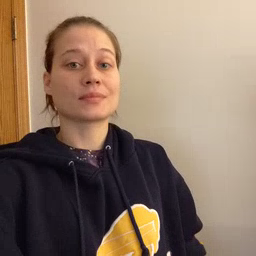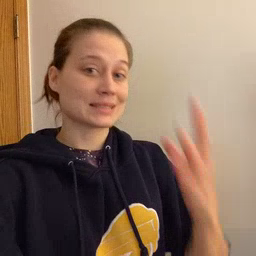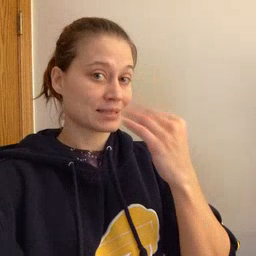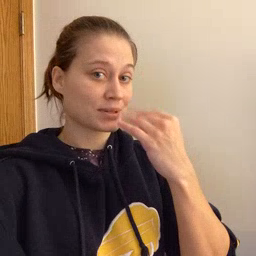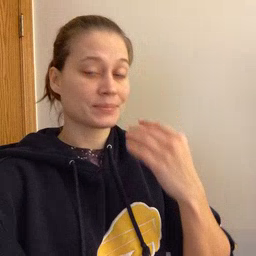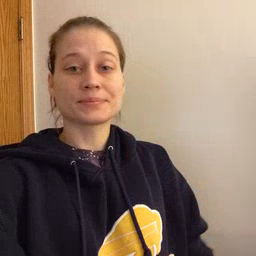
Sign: sleepy